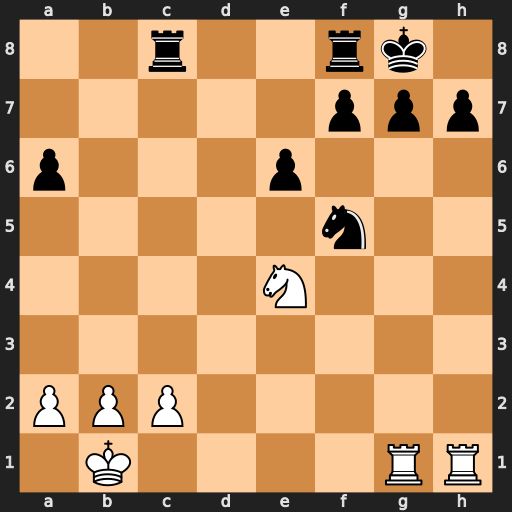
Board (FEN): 2r2rk1/5ppp/p3p3/5n2/4N3/8/PPP5/1K4RR
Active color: w
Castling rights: -
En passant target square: -
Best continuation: Nf6+ Kh8 Rxh7#